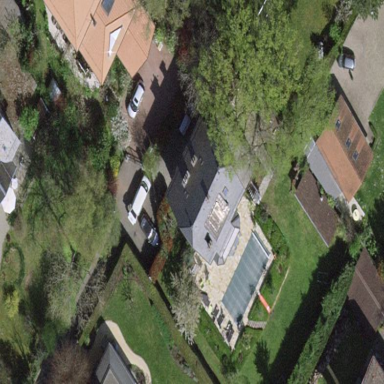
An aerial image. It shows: Garden enclosed by fence.